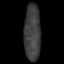
Tissue: skin
Cell type: Epithelial cells
Senescence score: 0.2589
Nuclear area (px): 923
Mean DAPI intensity: 61.38